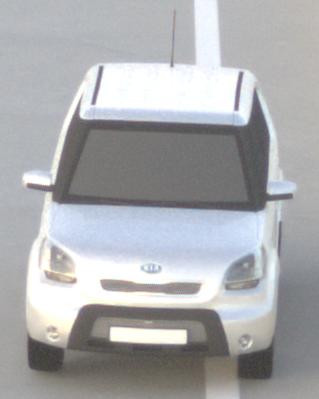
Make: KIA
Model: Soul 1.6
Detailed model: Soul (AM)
Model produced from: 2009/02
Model produced until: 2009/11
Doors: 5
Color: white
Road condition: dry road
Daytime: sunrise or sunset
Contrast: low contrast